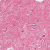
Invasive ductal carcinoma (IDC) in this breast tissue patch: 0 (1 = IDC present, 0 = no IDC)